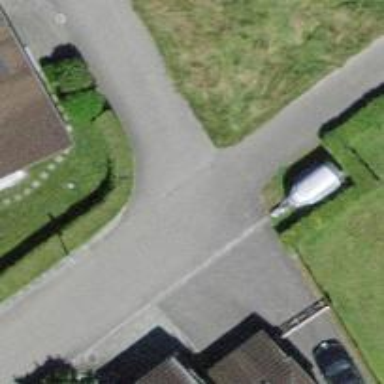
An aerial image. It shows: Residential road.